Question: i am getting start with joomla 3 and completely new to joomla
Set up joomla in localhost . i tried to install vertical-scroll-recent-article-joomla-module with the latest version
i got 3 error
1 and 2nd error gone when change the function getArticleList and loadScripts change to static function. Do we really need to change inside a module readily available?
i dont have any idea how to solve the 3rd
'''
public static function loadScripts(&$params)
{
line 24: $doc = &JFactory::getDocument();
$doc->addScript(JURI::Root(true).'/modules/mod_vertical_scroll_recent_article/mod_vertical_scroll_recent_article.js');
}
'''
i tried removing '&' the error gone ,but the view is not rendering in the front end
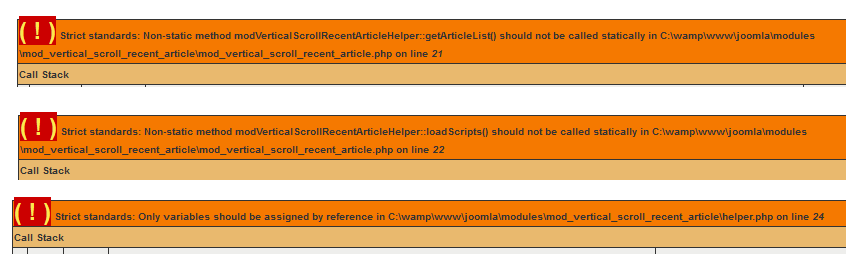
Answer: Try this,
'''
public static function loadScripts(&$params)
{
$doc = JFactory::getDocument(); //On line 24 remove the &
$doc->addScript(JURI::Root(true).'/modules/mod_vertical_scroll_recent_article/mod_vertical_scroll_recent_article.js');
}
'''
This module is written for Joomla lower versions that why this kind of errors.
Hope its works..